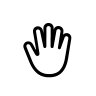
Cursor type: grab
OS/theme: macos
Variant: default